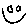
Label: smiley face